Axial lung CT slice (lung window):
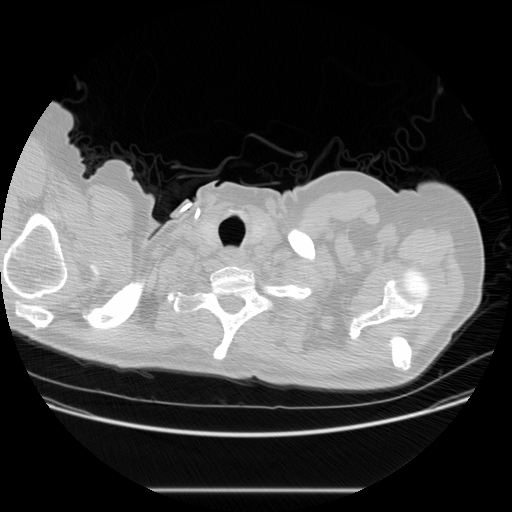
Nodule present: no